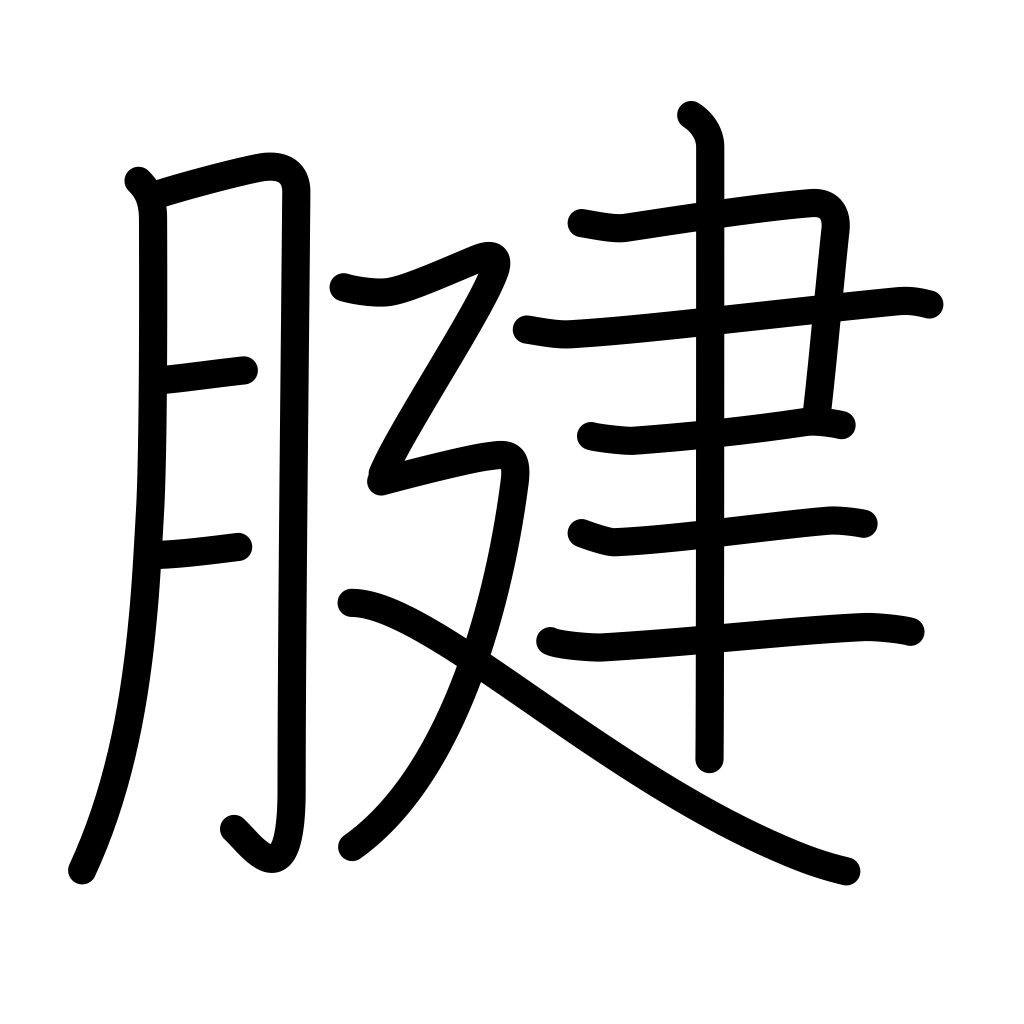
Meaning: tendon